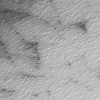
Atmospheric dust classification: not_dusty